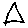
Label: triangle